Question: I want to do a massive update with LINQ, something like:
'''
foreach (Message message in db.Messages.ToList())
{
// Some update on the message object (eg. message.Body = message.Body.Replace(....))
}
db.SaveChanges();
'''
'db.Messages' are all the messages in the db, mapped with EF, ie: 'DbSet<Message>'
There are, say, 500.000 messages in the db, and it seems that the previous code takes too long so I can't execute it. It throws error 502 before it ends executing. No ASP.NET or C# error (running on Azure), just a server error.

I don't want to do this with pure SQL (connected to the MS SQL Server), though I know that would be a solution.
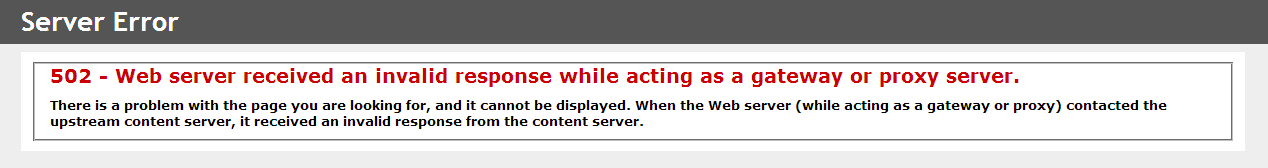
Answer: The best way: SQL. <URL>
'''
using (var db = new YourContext())
{
var blogs = db.Database.SqlCommand("UPDATE dbo.Messages SET Body = REPLACE(Body, 'pattern', 'replacement'");
}
'''
If you don't want to do that, you should go with splitting work into chunks, but you probably need different context for each chunk, to prevent context from caching all already updated entities. Use 'Skip'/'Take' combination to get proper items from database.
'''
var chunkSize = 500;
int updatedItems;
int changes;
do
{
using(var db = new YourContext())
{
foreach (Message message in db.Messages.Skip(updatedItems).Take(chunkSize).ToList())
{
// Some update on the message object (eg. message.Body = message.Body.Replace(....))
}
changes = db.SaveChanges();
updatedItems += changes;
}
} while(changes > 0)
'''